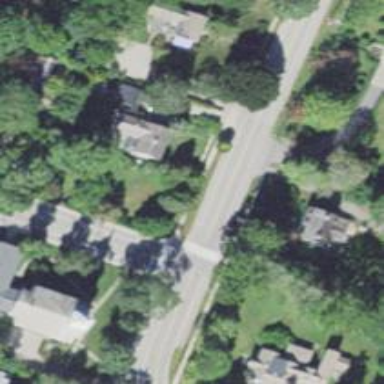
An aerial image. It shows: Neighbourhood with historic district.